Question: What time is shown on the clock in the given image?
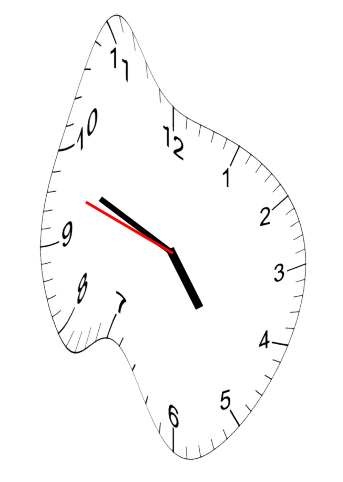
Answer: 04:48:48